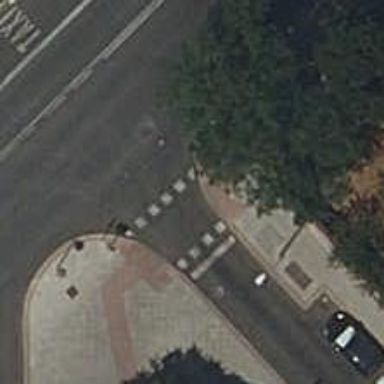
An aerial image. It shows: Road with traffic signals at crossing.